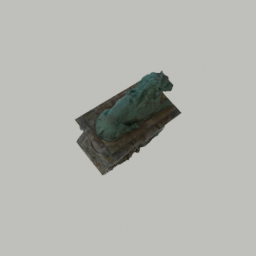
Label: decoration